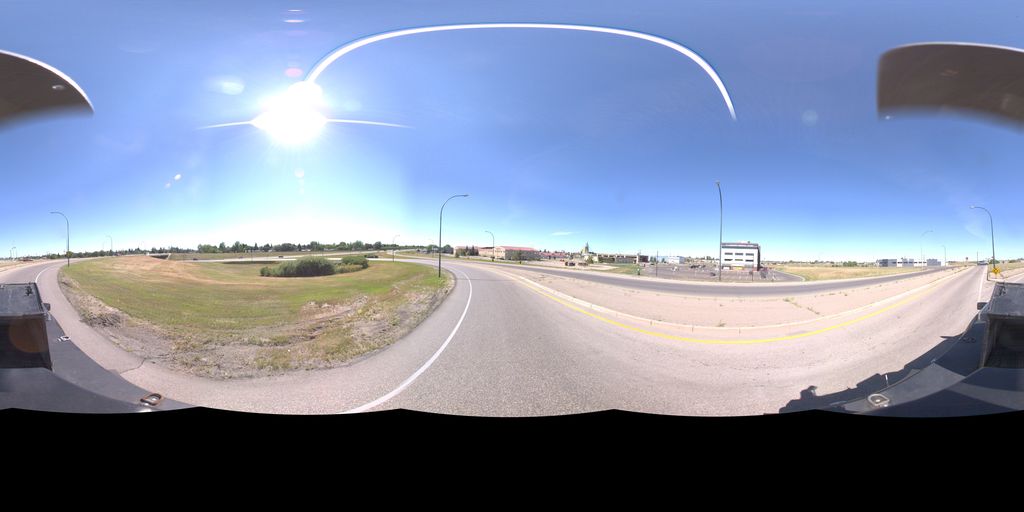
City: saskatoon